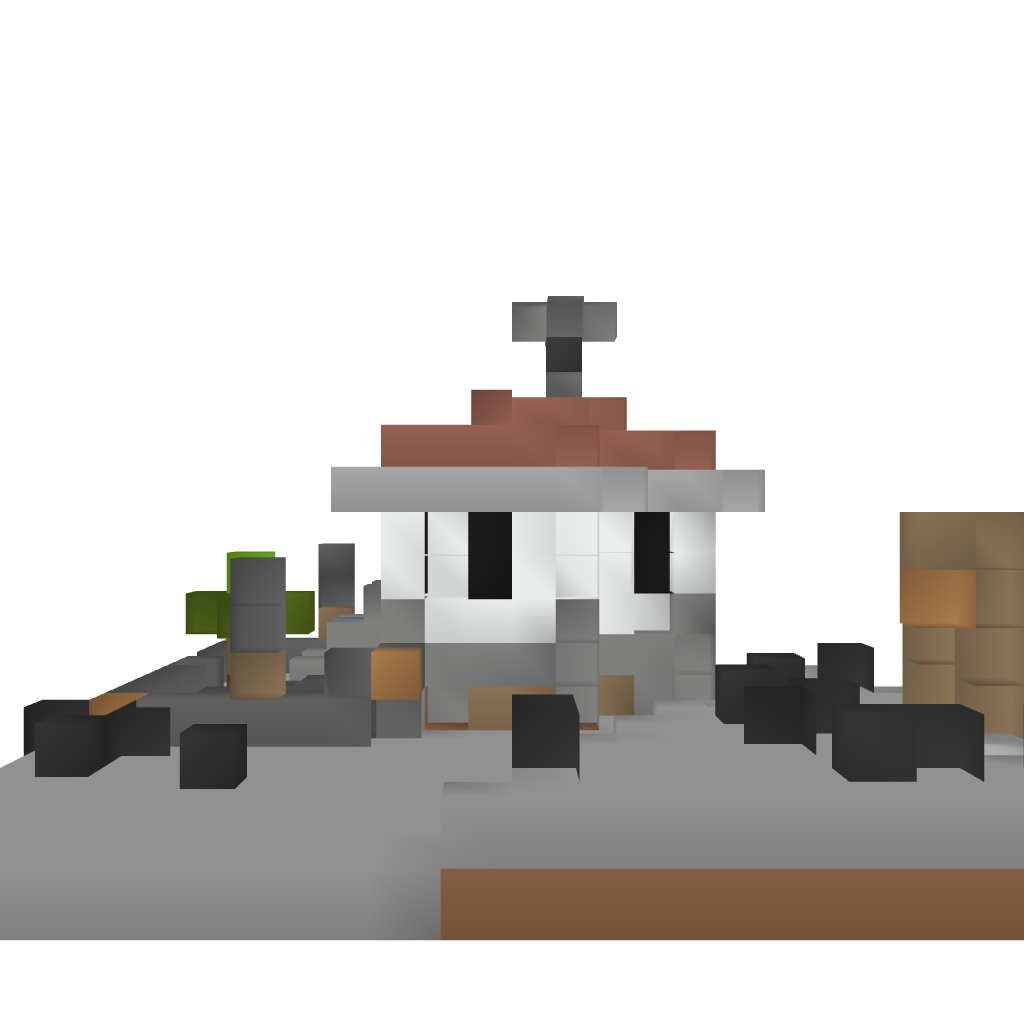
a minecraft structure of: Small Modern House